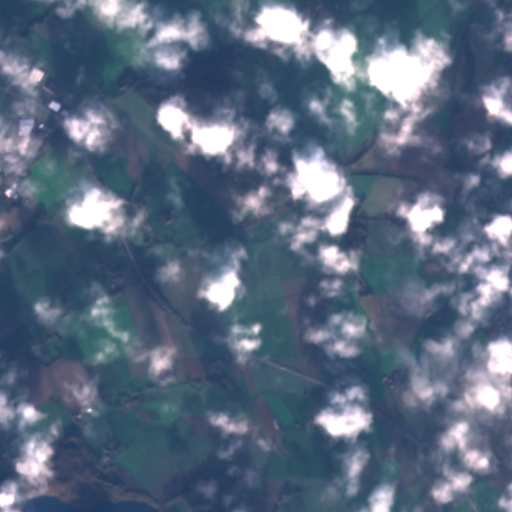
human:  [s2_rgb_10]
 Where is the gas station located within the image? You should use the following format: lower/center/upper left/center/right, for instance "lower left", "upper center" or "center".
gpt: The gas station is located in the upper left of the image.
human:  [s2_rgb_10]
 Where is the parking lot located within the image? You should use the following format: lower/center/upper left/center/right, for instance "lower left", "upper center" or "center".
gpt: The parking lot is located in the upper left of the image.
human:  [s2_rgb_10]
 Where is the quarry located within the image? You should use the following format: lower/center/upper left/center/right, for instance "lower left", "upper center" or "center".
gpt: The quarry is located in the lower left of the image.
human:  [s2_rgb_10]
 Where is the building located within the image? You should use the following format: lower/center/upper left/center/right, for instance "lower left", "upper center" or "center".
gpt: There is no building in the image.